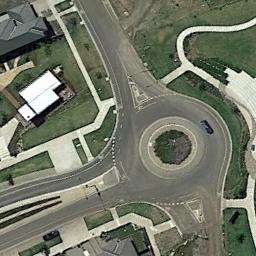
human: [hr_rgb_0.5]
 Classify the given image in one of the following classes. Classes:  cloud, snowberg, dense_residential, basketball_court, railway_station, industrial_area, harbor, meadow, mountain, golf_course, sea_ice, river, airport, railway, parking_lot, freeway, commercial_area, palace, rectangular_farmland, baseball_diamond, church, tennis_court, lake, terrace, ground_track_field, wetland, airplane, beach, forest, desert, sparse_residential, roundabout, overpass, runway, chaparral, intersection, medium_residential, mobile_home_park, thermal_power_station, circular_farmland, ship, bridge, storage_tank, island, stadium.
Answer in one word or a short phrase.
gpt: roundabout